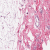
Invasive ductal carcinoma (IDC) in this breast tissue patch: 0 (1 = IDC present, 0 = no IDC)